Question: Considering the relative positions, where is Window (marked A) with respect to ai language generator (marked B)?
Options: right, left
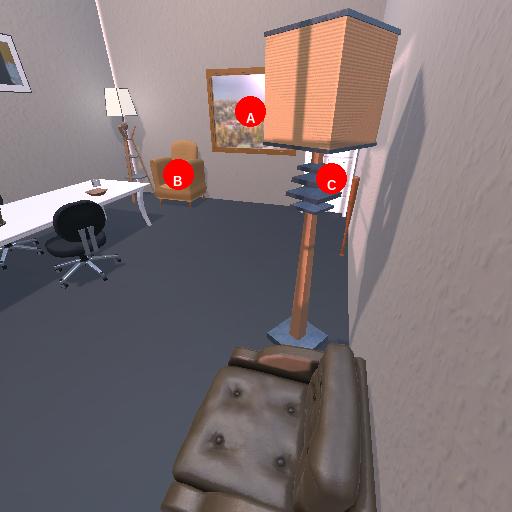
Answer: right